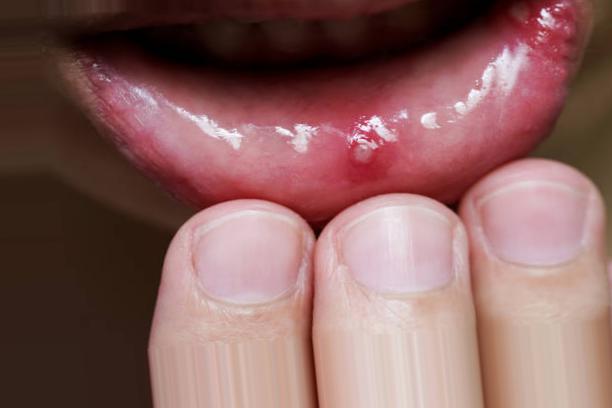
Condition: Mouth Ulcer